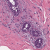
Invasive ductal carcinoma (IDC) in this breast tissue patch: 0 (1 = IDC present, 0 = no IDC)